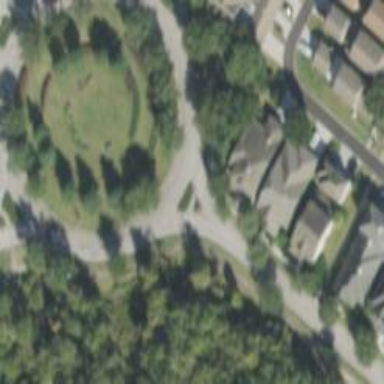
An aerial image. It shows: Residential road with roundabout.